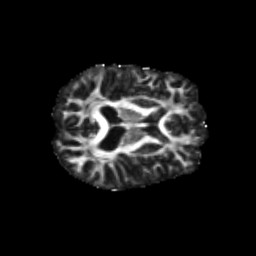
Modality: FA
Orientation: axial
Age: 26
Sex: male
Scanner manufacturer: siemens
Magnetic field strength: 3 T
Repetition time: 1.8 s
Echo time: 0.07 s